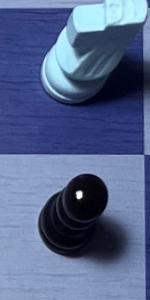
Label: Pawn_Black